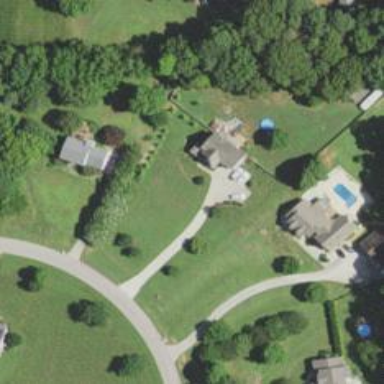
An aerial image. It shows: Driveway.